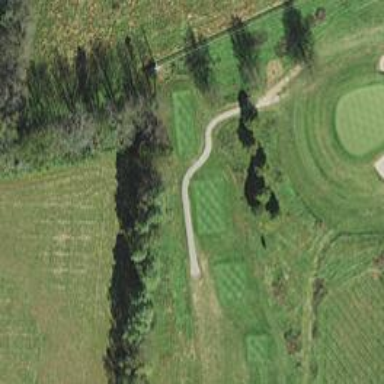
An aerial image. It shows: Path used for both walking and golf.